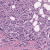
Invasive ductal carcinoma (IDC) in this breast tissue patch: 1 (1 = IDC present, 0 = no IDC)